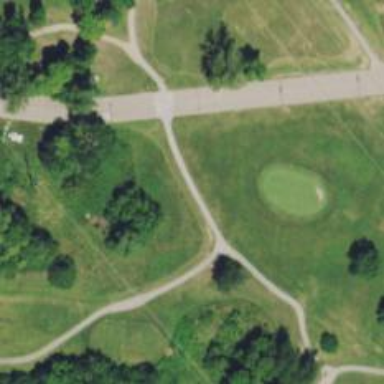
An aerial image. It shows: Path for both roads and golfers.